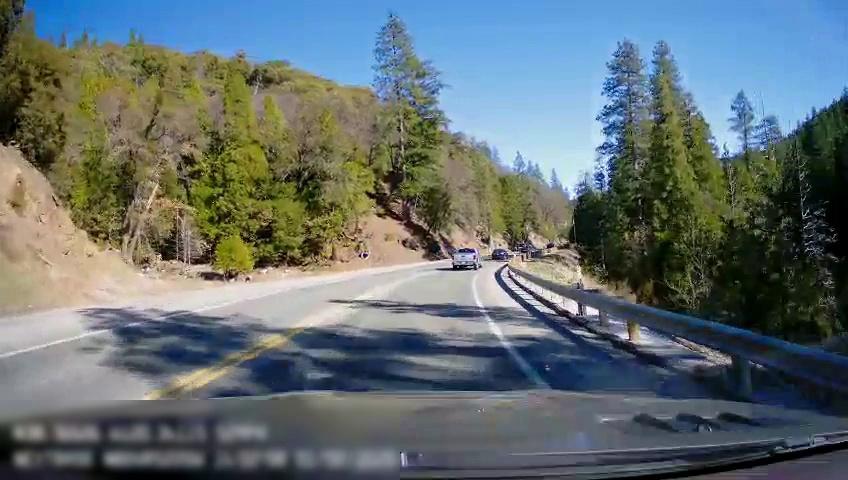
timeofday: Day
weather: Sunny
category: Drivable Space
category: Vehicles | Car
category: Vehicles | Truck
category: Lanes | Opposite Lane
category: Lanes | Opposite Lane
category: Lanes | Current Lane
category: Lanes | Current Lane